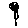
Label: flower